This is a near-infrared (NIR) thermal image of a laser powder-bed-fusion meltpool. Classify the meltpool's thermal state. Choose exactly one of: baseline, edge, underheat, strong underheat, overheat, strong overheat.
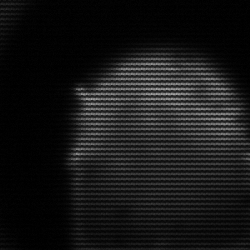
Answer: edge